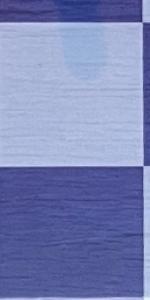
Label: Empty